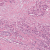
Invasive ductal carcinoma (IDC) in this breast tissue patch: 1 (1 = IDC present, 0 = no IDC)